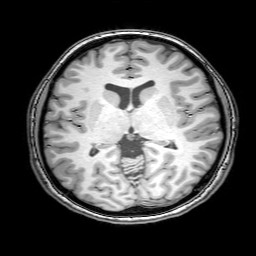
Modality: T1w
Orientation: coronal
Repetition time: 0.00828 s
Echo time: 0.00388 s